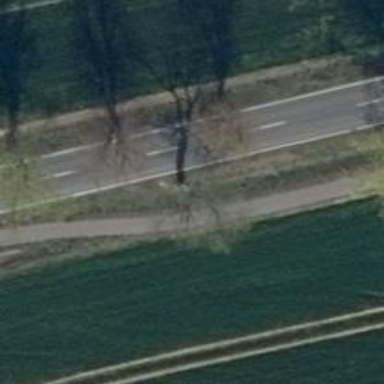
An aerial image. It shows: Row of trees in natural setting.